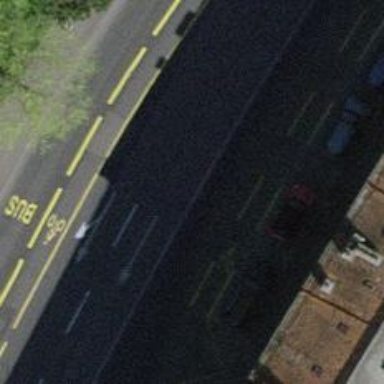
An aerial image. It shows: Secondary road with asphalt surface and dedicated cycle lane.